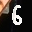
Label: 6